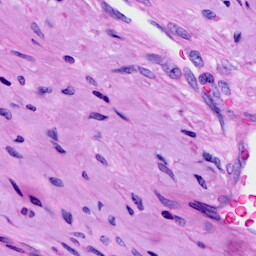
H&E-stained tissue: Cervix